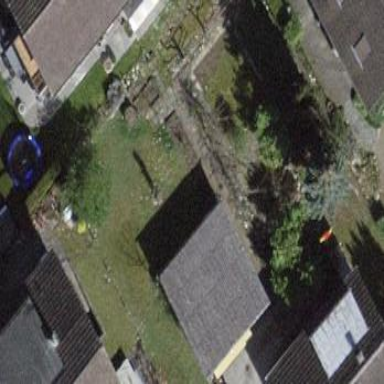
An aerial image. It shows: Garage.